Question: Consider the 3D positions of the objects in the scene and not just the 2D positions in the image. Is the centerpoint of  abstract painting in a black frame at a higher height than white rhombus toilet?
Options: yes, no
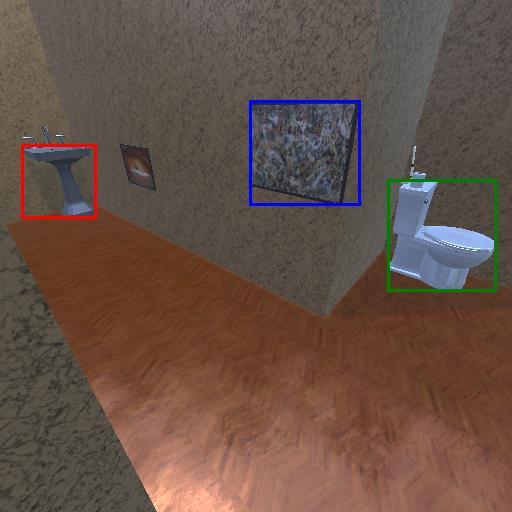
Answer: yes